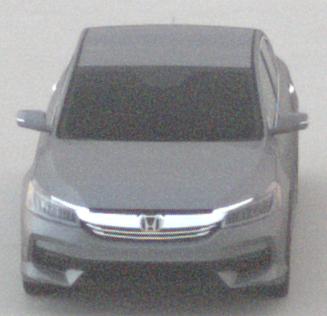
Make: Honda
Model: Accord Hybrid
Detailed model: 9. Generation
Model produced from: 2015
Model produced until: 2019
Doors: 4
Color: gray
Road condition: dry road
Daytime: night
Contrast: low contrast